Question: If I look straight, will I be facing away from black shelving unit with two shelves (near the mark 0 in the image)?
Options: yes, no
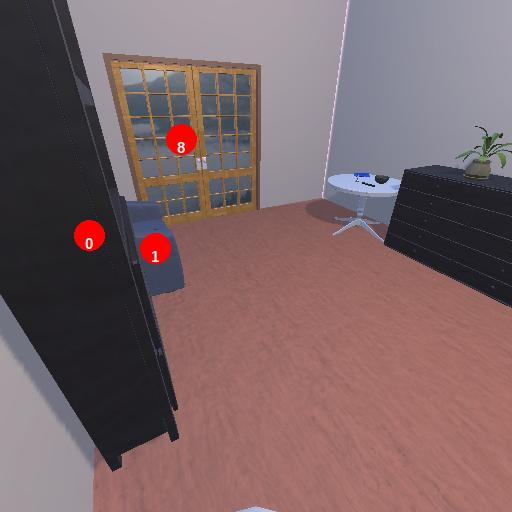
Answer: yes